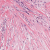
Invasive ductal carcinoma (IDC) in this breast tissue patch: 1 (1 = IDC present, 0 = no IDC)